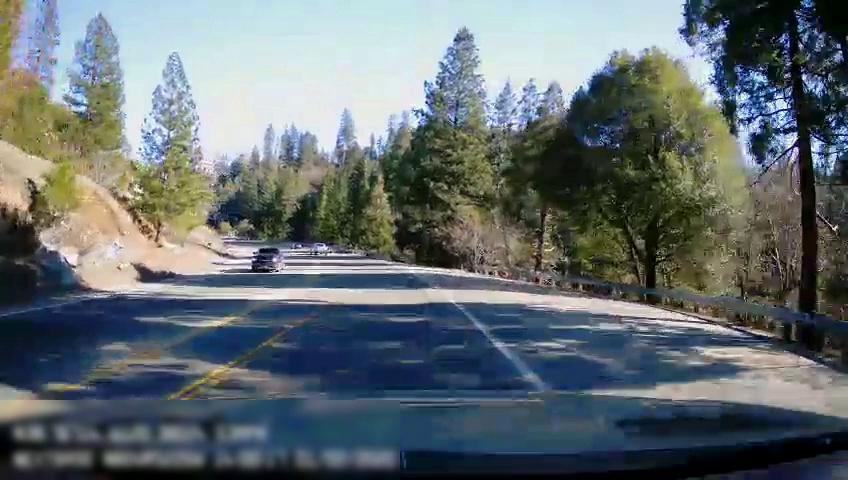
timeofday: Day
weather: Sunny
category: Drivable Space
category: Drivable Space
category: Vehicles | Truck
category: Vehicles | Car
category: Lanes | Opposite Lane
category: Lanes | Current Lane
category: Lanes | Opposite Lane
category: Lanes | Current Lane